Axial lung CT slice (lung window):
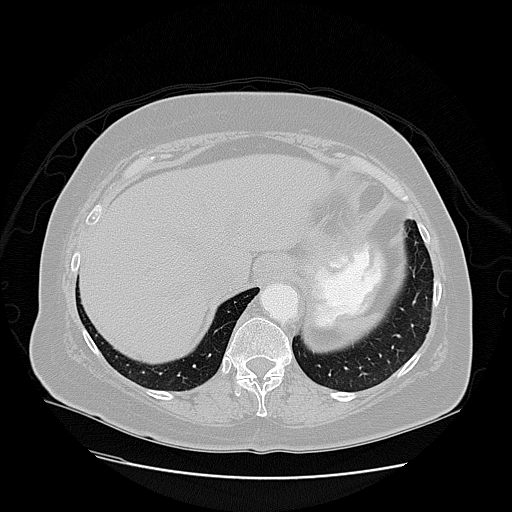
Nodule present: no